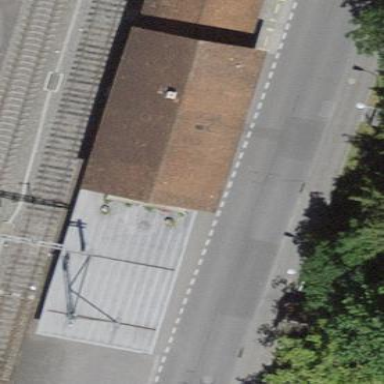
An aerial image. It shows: Train station building.